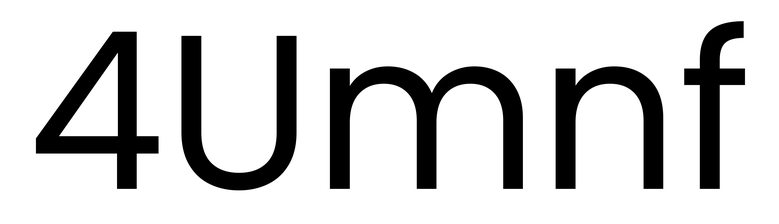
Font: Poppins-Regular